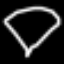
Label: diamond